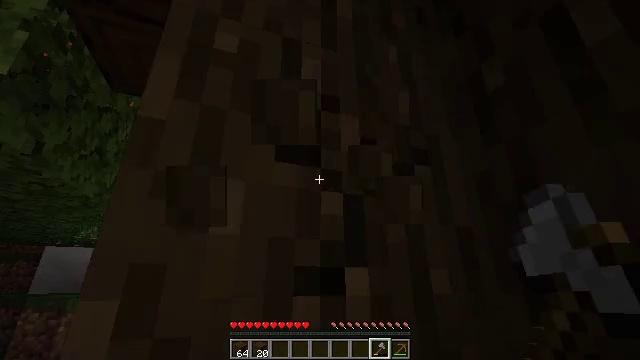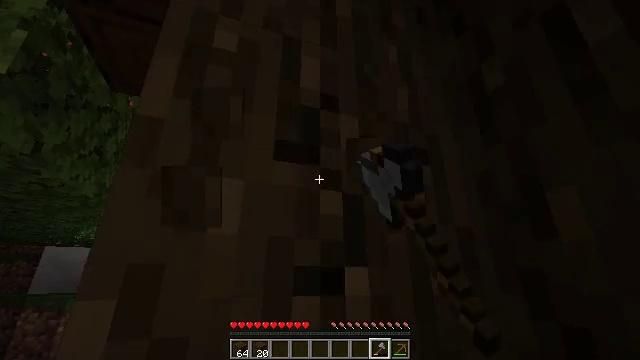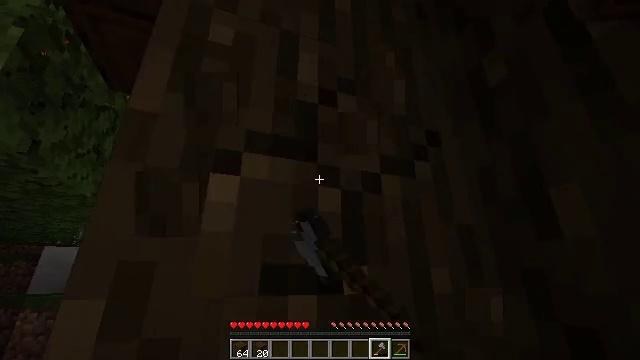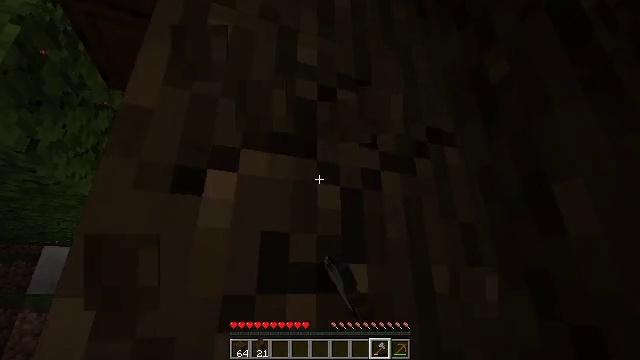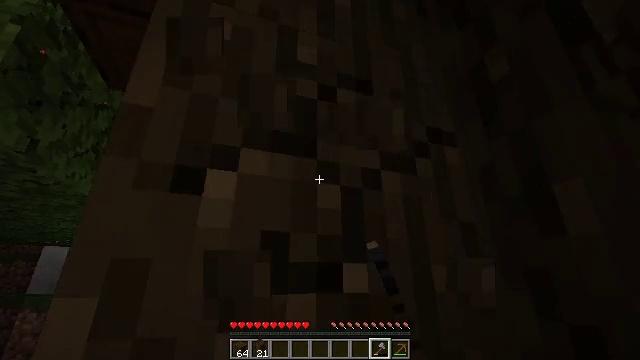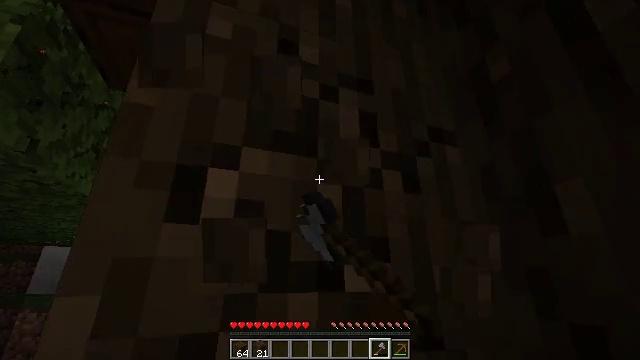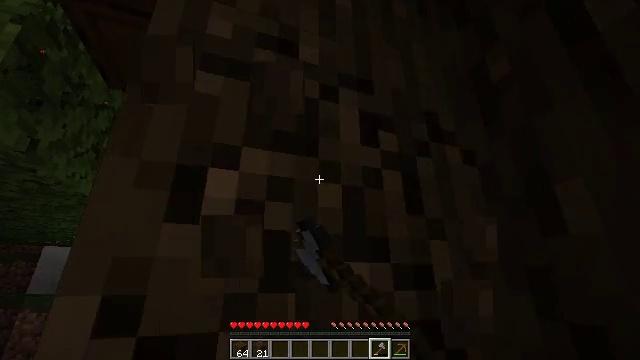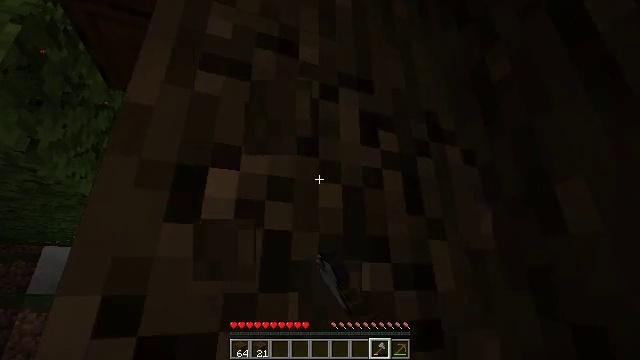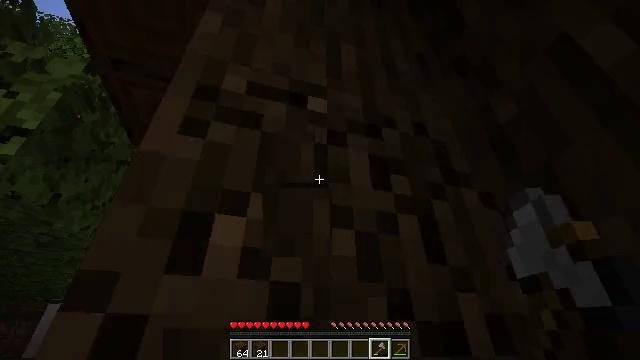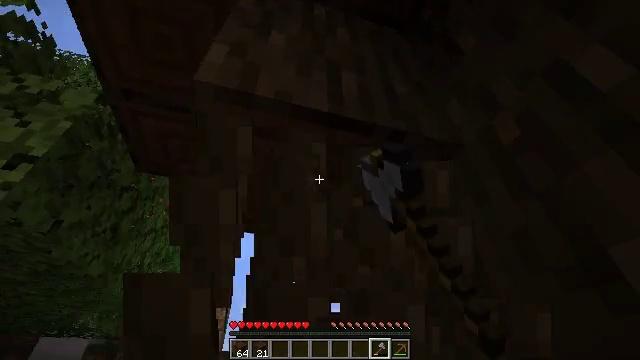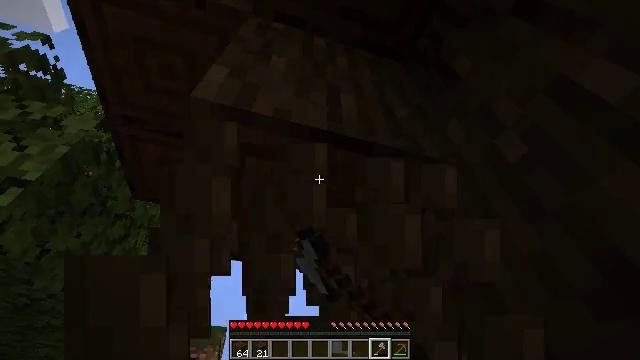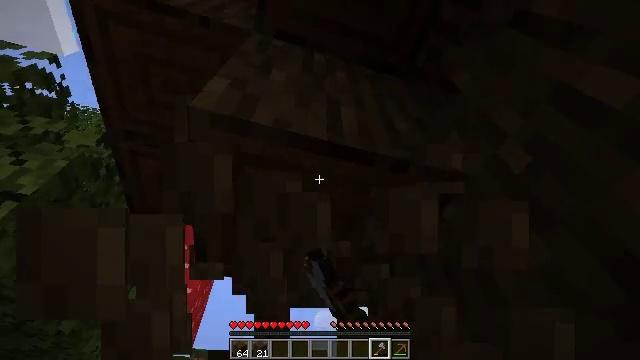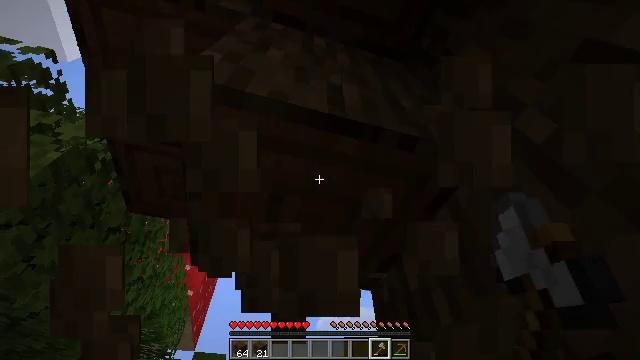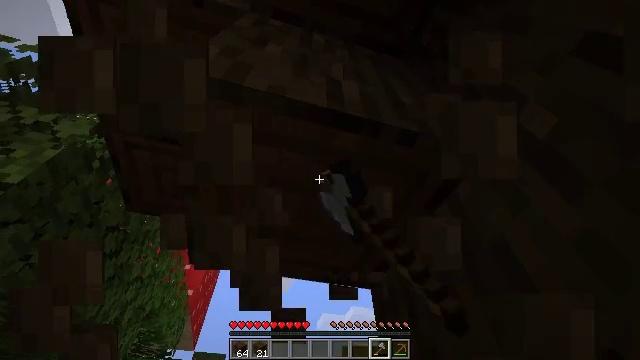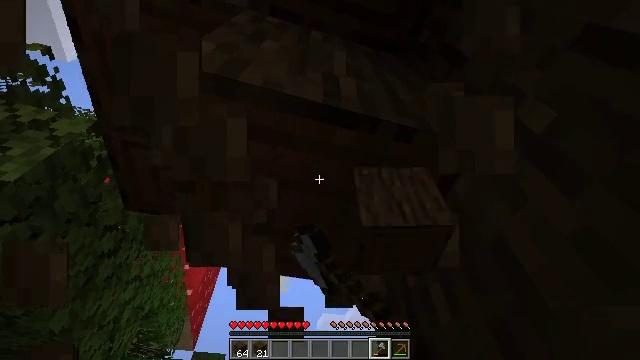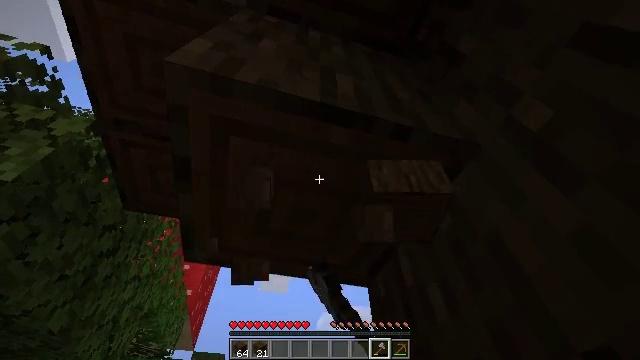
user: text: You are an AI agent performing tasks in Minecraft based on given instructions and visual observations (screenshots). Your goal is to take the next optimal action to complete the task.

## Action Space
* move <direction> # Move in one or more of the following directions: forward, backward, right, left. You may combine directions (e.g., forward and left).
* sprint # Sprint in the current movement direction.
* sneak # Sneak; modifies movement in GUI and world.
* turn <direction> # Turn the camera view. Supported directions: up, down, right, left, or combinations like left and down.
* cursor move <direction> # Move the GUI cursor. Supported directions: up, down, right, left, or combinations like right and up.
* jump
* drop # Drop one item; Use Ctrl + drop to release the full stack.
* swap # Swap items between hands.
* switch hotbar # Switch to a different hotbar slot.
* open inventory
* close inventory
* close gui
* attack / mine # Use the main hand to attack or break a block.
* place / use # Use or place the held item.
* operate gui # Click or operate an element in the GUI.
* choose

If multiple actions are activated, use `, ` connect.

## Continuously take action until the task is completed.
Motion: motion action
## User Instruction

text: Harvest dark oak log for resources.
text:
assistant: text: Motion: sneak, attack / mine
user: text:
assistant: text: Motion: sneak, attack / mine
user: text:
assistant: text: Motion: sneak, attack / mine
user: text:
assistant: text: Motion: sneak, attack / mine
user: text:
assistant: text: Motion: sneak, attack / mine
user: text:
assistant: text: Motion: sneak, attack / mine
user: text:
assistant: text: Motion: sneak, attack / mine
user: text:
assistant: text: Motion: move forward, sneak, turn left and up, attack / mine
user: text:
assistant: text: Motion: move forward, sneak, turn up, attack / mine
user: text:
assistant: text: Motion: move forward, sneak, turn up, attack / mine
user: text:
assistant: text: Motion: move forward, sneak, turn up, attack / mine
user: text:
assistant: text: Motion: move forward, sneak, attack / mine
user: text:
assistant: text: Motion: move forward, sneak, attack / mine
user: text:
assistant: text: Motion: move forward, sneak, attack / mine
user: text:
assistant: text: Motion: sneak, attack / mine
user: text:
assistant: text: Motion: sneak, attack / mine
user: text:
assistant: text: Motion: sneak, attack / mine
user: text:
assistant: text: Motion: sneak, attack / mine
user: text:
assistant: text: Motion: sneak, attack / mine
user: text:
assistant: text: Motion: sneak, attack / mine
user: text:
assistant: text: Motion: sneak, attack / mine
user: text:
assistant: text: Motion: sneak, attack / mine
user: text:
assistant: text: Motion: sneak, attack / mine
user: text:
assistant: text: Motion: sneak, attack / mine
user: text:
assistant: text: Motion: sneak, attack / mine
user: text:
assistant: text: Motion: sneak, attack / mine
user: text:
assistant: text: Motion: sneak, attack / mine
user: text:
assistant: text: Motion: sneak, attack / mine
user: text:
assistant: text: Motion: move forward, sneak, attack / mine, jump
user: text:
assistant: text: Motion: move forward, sneak, attack / mine, jump